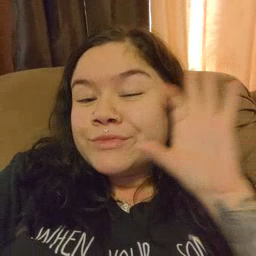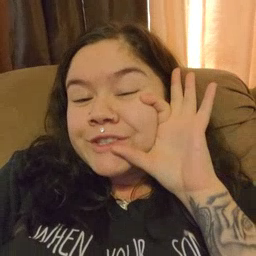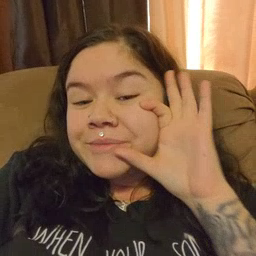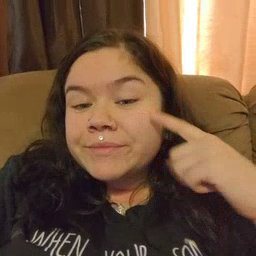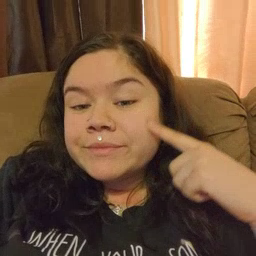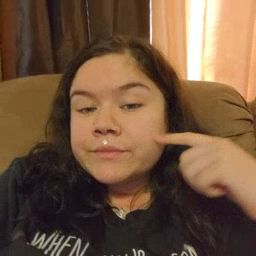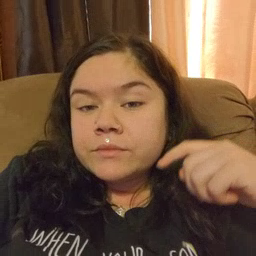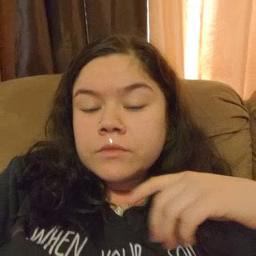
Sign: cheek